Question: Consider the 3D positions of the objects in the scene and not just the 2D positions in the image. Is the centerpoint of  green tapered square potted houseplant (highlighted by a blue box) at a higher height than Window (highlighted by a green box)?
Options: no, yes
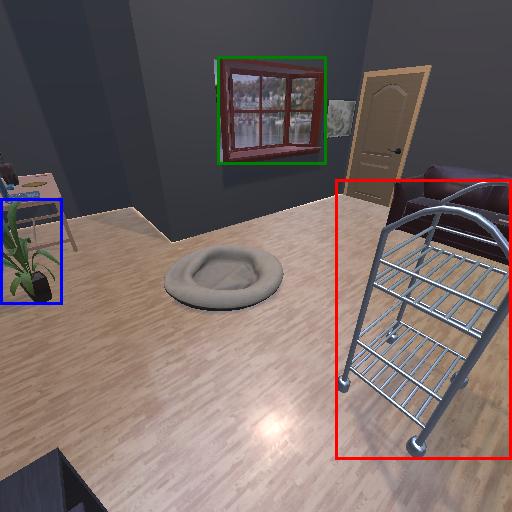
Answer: no